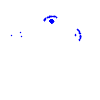
Particle: electron